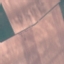
Land use / land cover class: AnnualCrop